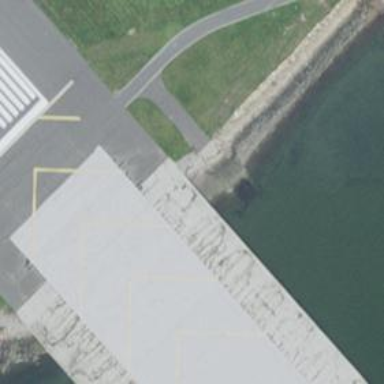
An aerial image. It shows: Slipway on leisure land.